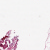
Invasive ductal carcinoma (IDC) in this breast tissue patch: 0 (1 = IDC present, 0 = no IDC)